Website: apple
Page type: account-selection
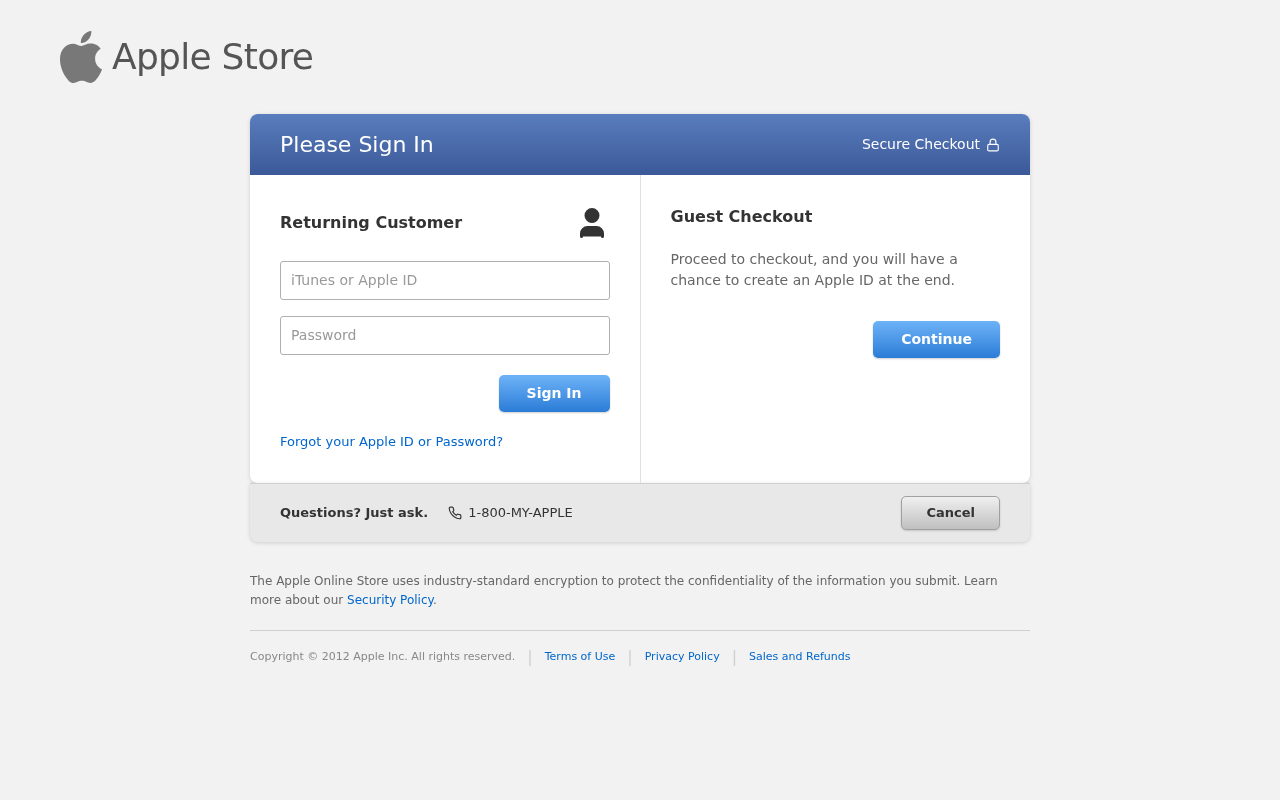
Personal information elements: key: PII_LOGIN_USERNAME
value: nicole.peterson